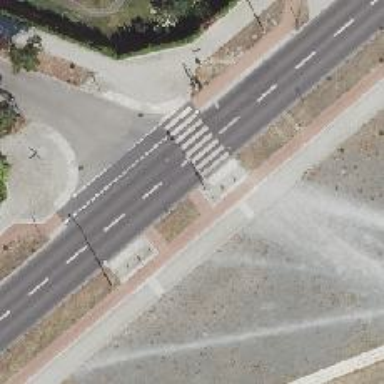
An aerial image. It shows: Cycleway.